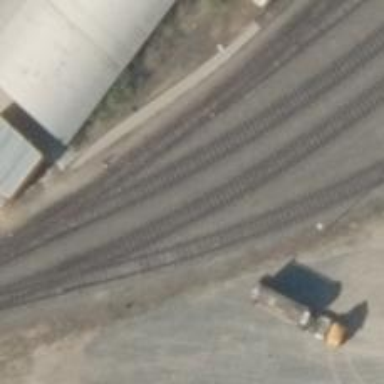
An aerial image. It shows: Railway switch.